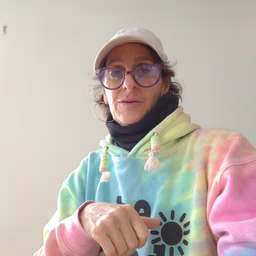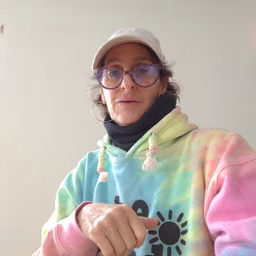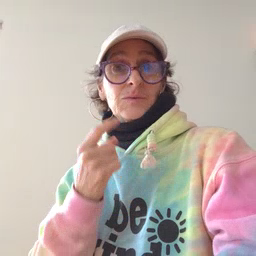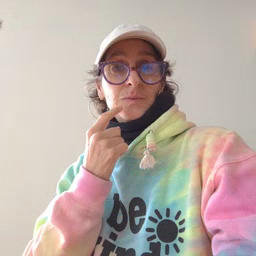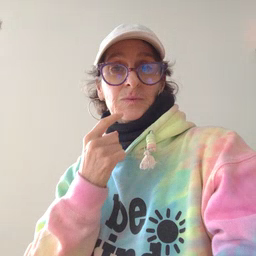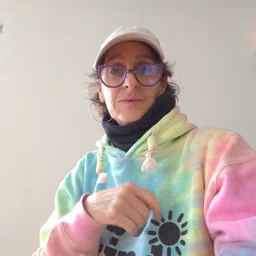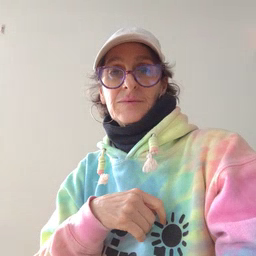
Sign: tooth